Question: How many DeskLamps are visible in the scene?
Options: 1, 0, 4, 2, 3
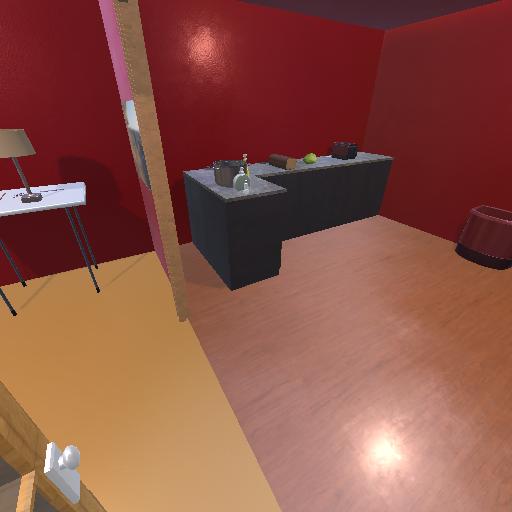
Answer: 1